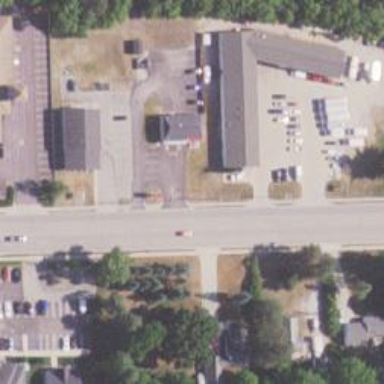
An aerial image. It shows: Service road.